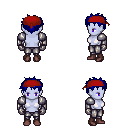
a pixel art fantasy rpg character, female body template, dark elf, purple skin, steel arm armor, metal pants, blue bedhead hairstyle, red bandana, metal gloves, maroon shoes, four views (front, back, left, right), 2x2 character sprite sheet, small pixel art, hard edges, no anti-aliasing